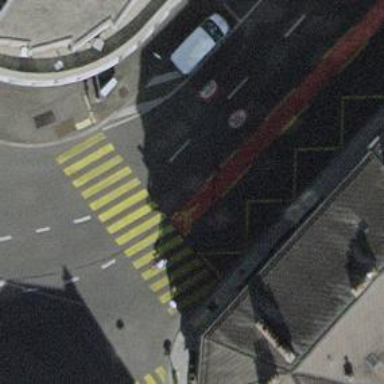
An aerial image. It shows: Crossing with traffic signals.